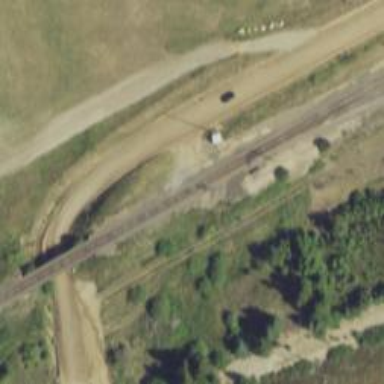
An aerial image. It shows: Railway spur junction.